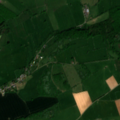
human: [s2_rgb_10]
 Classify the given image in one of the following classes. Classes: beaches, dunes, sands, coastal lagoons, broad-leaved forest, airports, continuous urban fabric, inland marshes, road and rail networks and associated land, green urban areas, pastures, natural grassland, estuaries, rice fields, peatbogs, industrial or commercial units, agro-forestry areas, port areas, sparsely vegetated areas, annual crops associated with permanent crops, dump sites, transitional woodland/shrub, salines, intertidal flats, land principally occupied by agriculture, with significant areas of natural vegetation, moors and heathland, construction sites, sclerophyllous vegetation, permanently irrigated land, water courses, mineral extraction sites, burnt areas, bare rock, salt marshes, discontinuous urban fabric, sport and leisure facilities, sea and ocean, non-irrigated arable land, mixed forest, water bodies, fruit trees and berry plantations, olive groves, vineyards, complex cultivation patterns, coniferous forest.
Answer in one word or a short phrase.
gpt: discontinuous urban fabric, pastures, complex cultivation patterns, broad-leaved forest